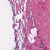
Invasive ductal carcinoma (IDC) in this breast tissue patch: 0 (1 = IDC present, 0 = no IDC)